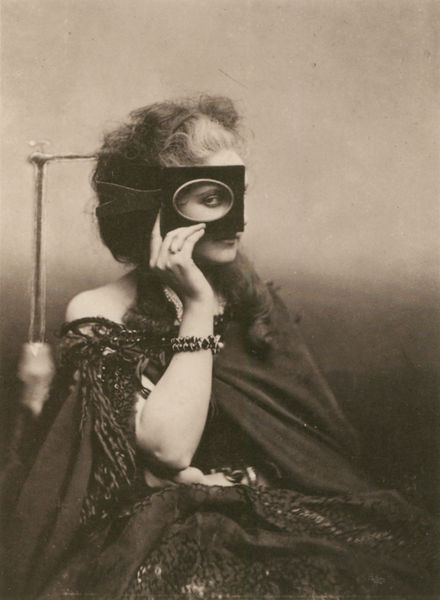
Titel: La Comtesse de Castiglione, l’oeil rehaussé d’un cadre.
Künstler: Pierre-Louis Pierson
Schlagwörter: hand, weiß, frau, kleid, schwarz, auge, haare, locke, kreis, oval, farblos, weiblich, fotografie, armband, fotographie, lacke